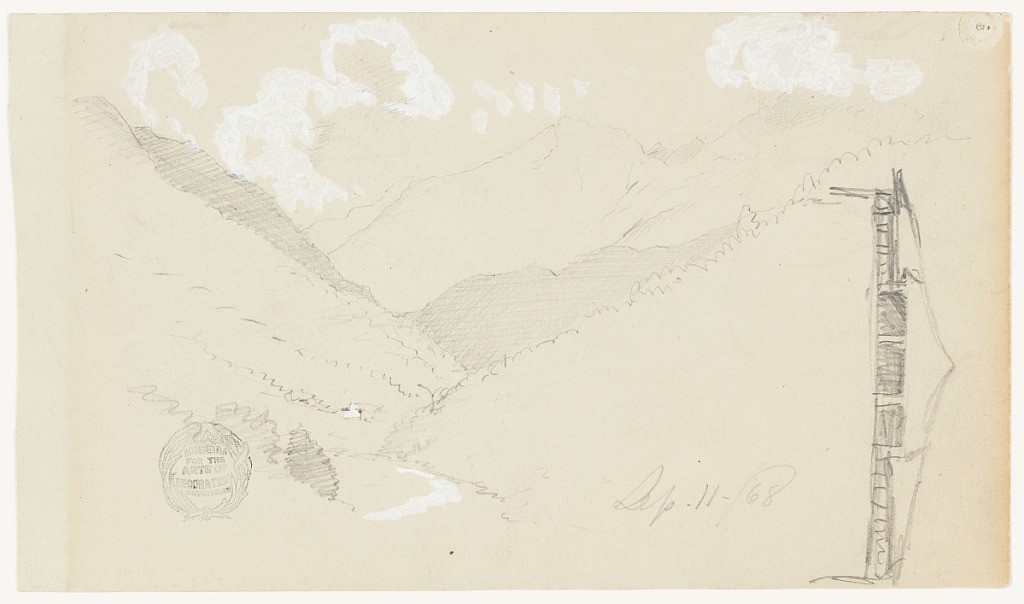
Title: View of Monte Rosa near Macugnaga, Italy
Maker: Frederic Edwin Church, American, 1826–1900
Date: September 11, 1868
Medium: Graphite, brush and white gouache on gray-green wove paper; verso: graphite
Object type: Drawing
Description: Landscape and architecture sketches predominantly showing a view of the mountain known as Monte Rosa in the Pennine Alps from the nearby village of Macugnaga, Italy. In the foreground at center, a river winds its way through a narrow, wooded mountain valley whose slopes form a 'V' that frames a view of the towering, snow-capped mountain in the distance at center. Above, bright, puffy clouds hang in the sky. At right and oriented to the right, a rough sketch of a long building is visible.

Verso: Landscape and figure sketches predominantly showing a view of water cascading down a narrow cleft in a rocky mountainside in the Pennine Alps of Italy. Above, serrated peaks of the nearby ridge are faintly visible, leading down to a notch in the rockface that directs the water down a narrow, curving rivulet. At upper right and oriented to the right, a woman is shown carrying a large basket full of laundry on her back.